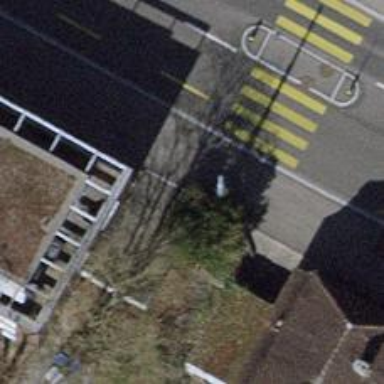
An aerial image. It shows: Post box is visible.